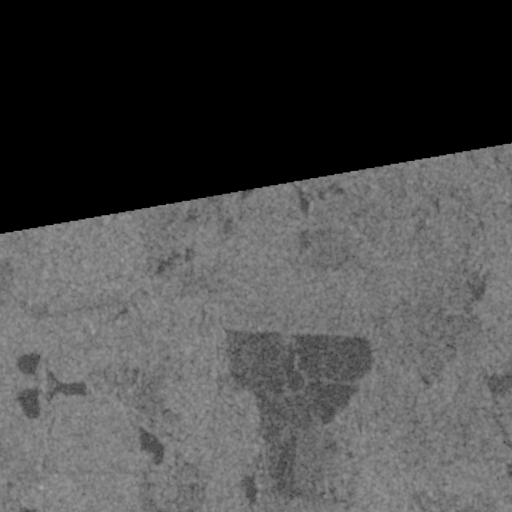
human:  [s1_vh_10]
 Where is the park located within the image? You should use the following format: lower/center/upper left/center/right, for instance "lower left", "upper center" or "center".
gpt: The park is located in the upper right of the image.
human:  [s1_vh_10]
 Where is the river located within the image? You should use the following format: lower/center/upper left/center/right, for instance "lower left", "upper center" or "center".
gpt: The river is located in the right of the image.
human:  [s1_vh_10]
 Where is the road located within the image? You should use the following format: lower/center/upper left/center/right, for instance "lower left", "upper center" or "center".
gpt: There is no road in the image.

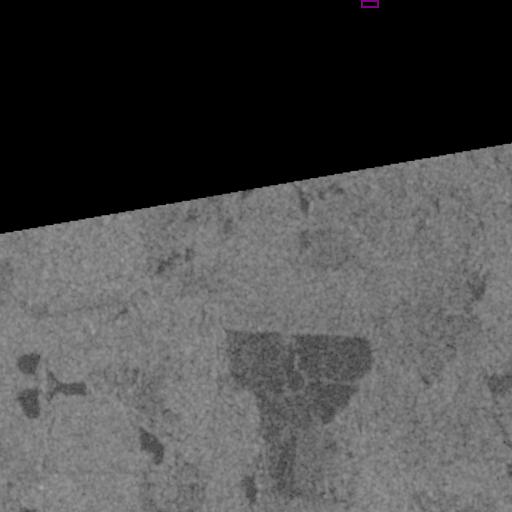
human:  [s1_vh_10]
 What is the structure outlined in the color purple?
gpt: The structure outlined in purple is a park.
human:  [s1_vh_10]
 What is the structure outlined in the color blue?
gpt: There is no blue outline.